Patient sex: M
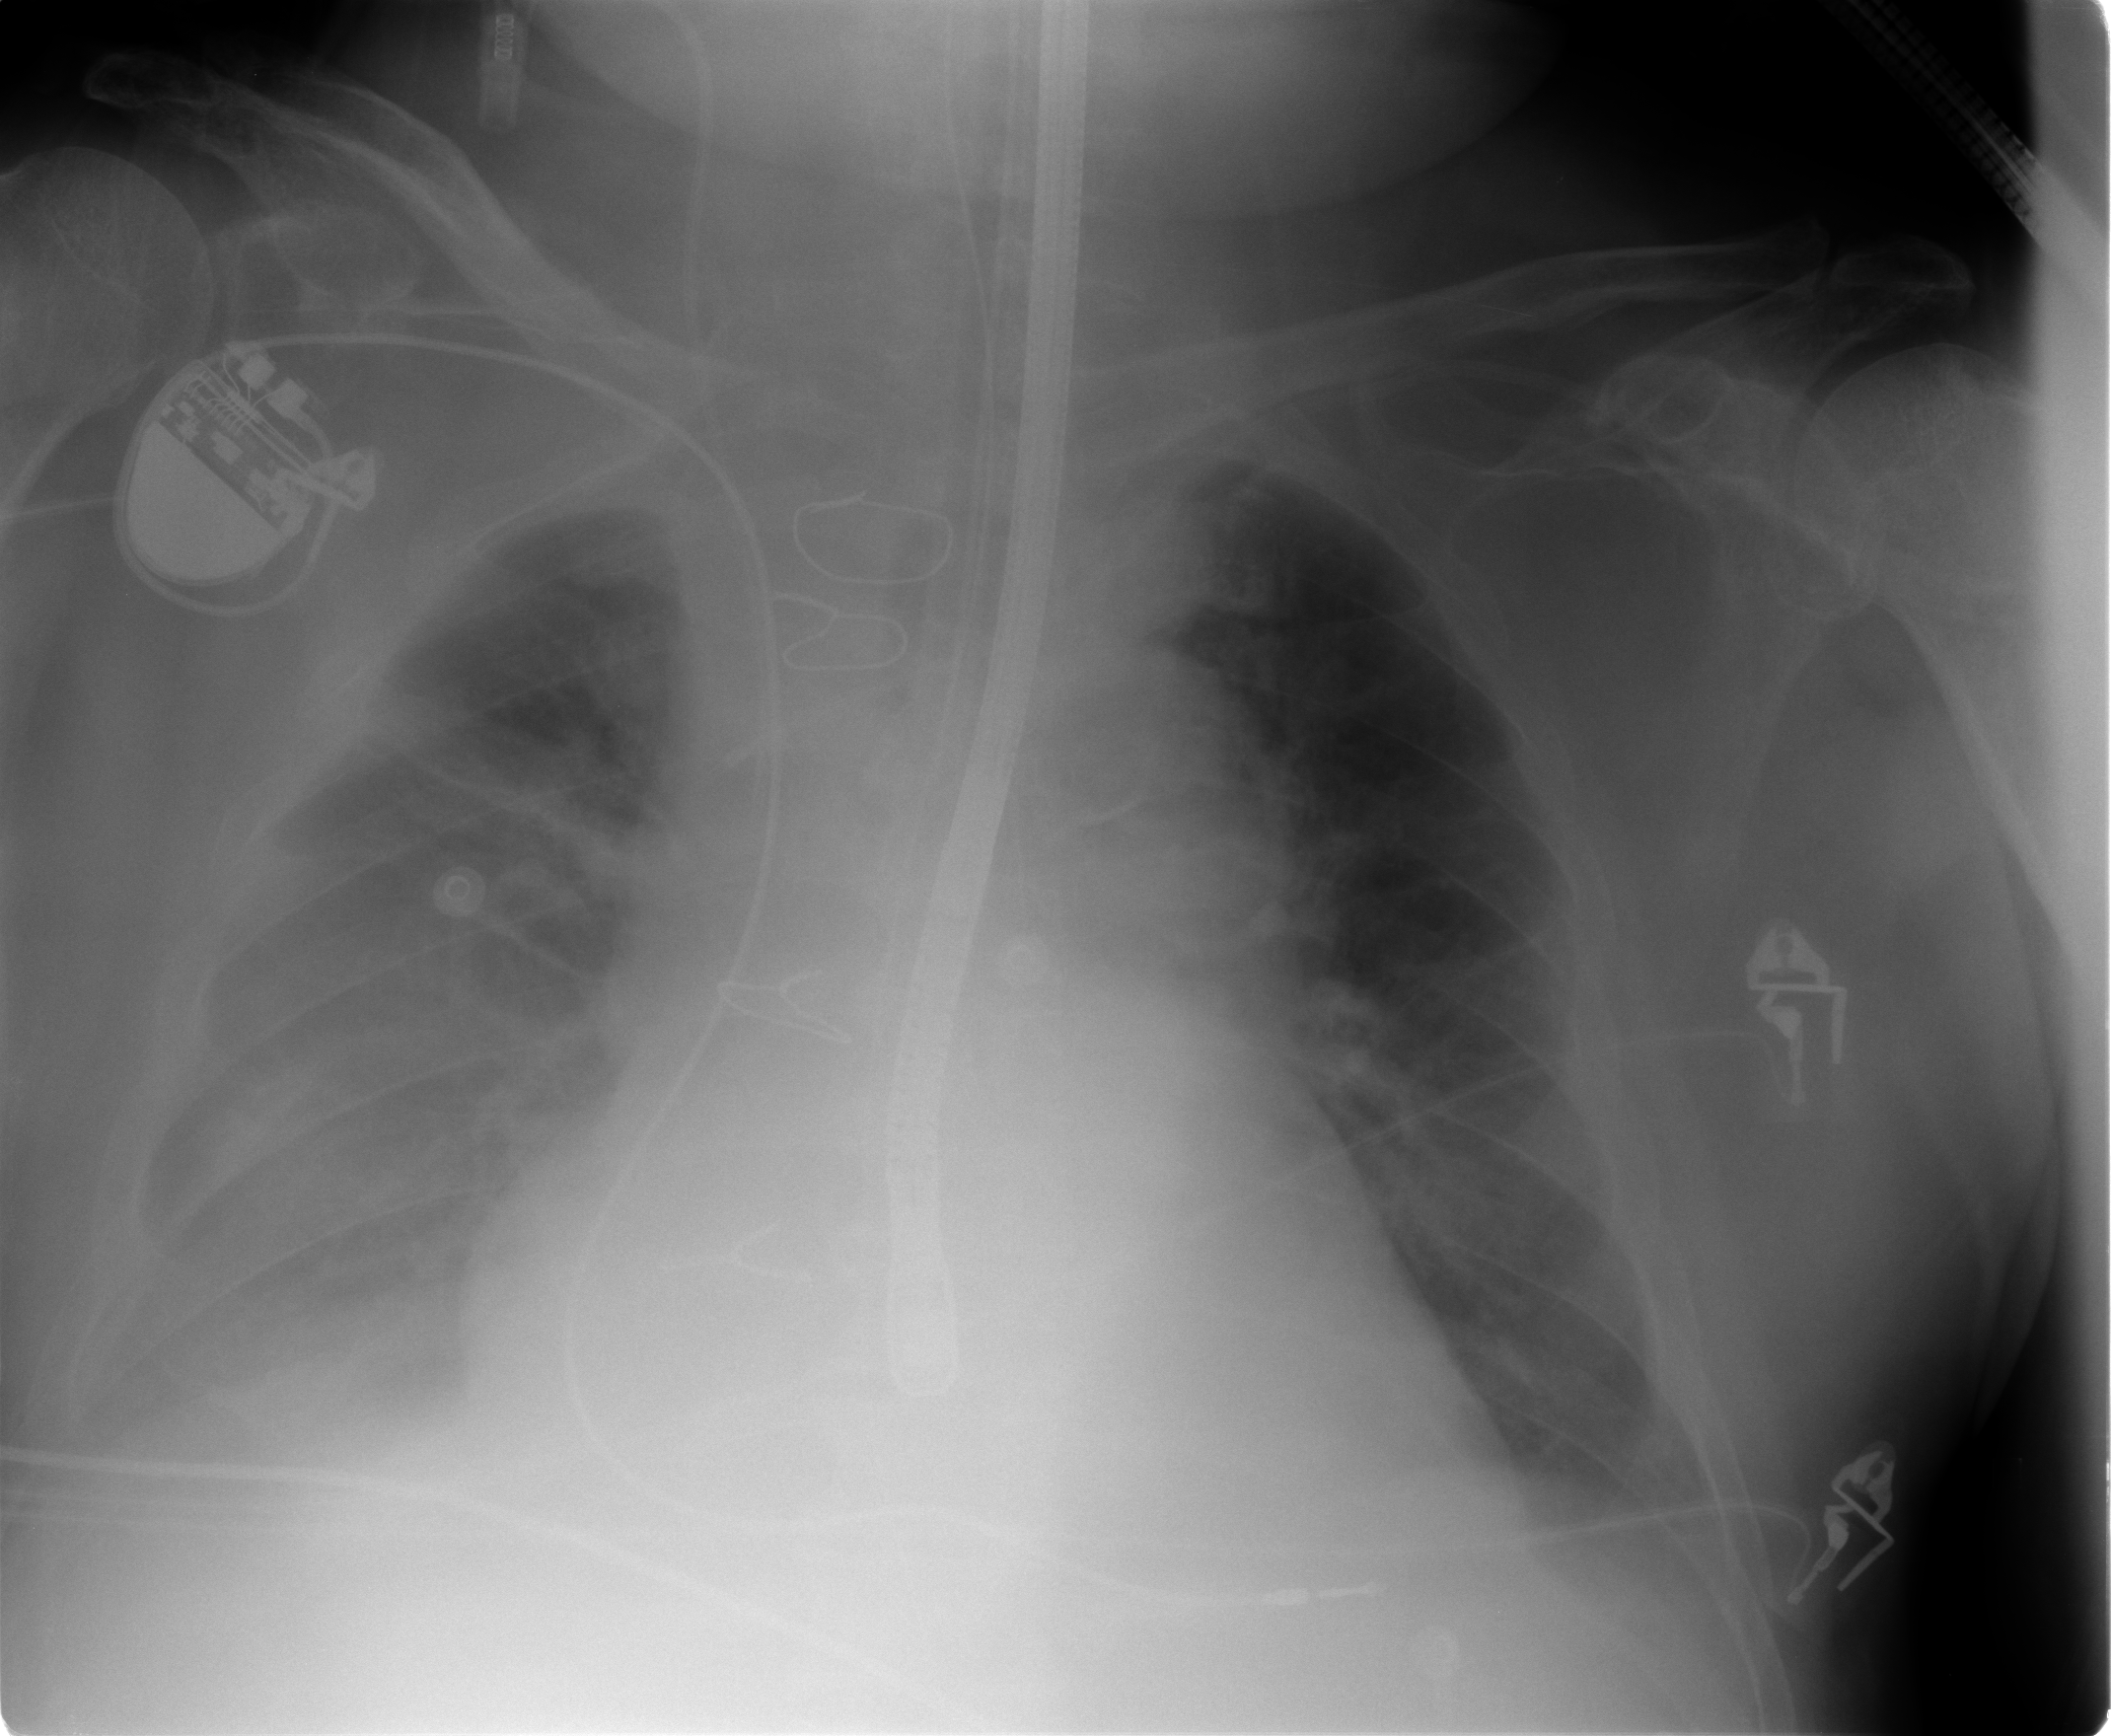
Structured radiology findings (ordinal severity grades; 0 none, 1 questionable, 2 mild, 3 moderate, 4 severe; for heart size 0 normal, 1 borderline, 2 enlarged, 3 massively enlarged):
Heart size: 2
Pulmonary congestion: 2
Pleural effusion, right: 3
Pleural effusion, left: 1
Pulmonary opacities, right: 0
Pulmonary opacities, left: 0
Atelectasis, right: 2
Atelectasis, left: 0